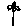
Label: flower